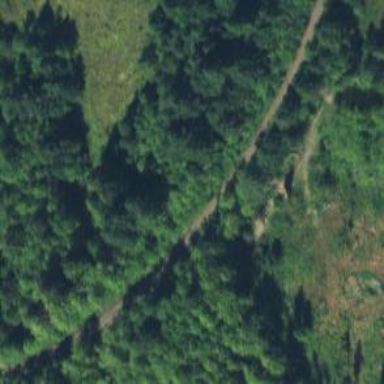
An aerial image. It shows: Disused railway.